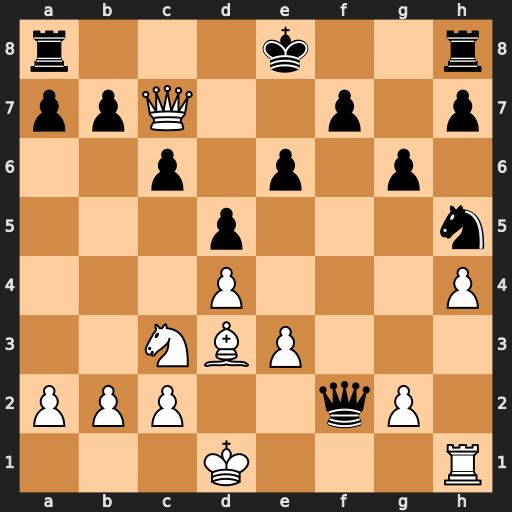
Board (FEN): r3k2r/ppQ2p1p/2p1p1p1/3p3n/3P3P/2NBP3/PPP2qP1/3K3R
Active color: w
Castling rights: kq
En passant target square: -
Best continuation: Rf1 Qxf1+ Bxf1